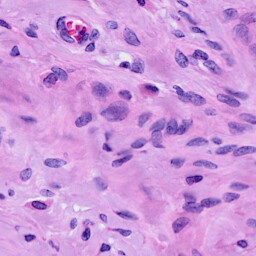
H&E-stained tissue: Cervix